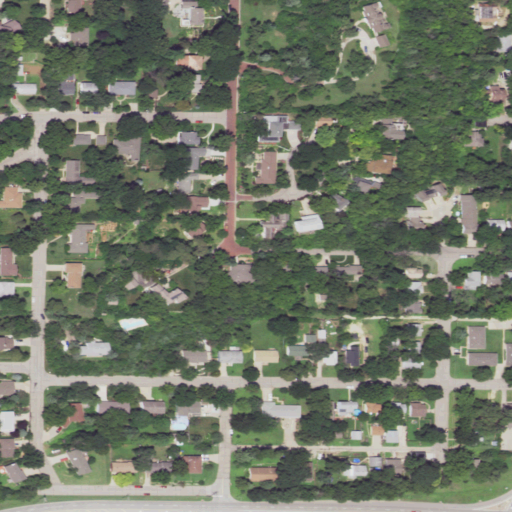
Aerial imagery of mountain in Kansas named Rocky Hill containing low intensity development, open development, medium intensity development, and high intensity development